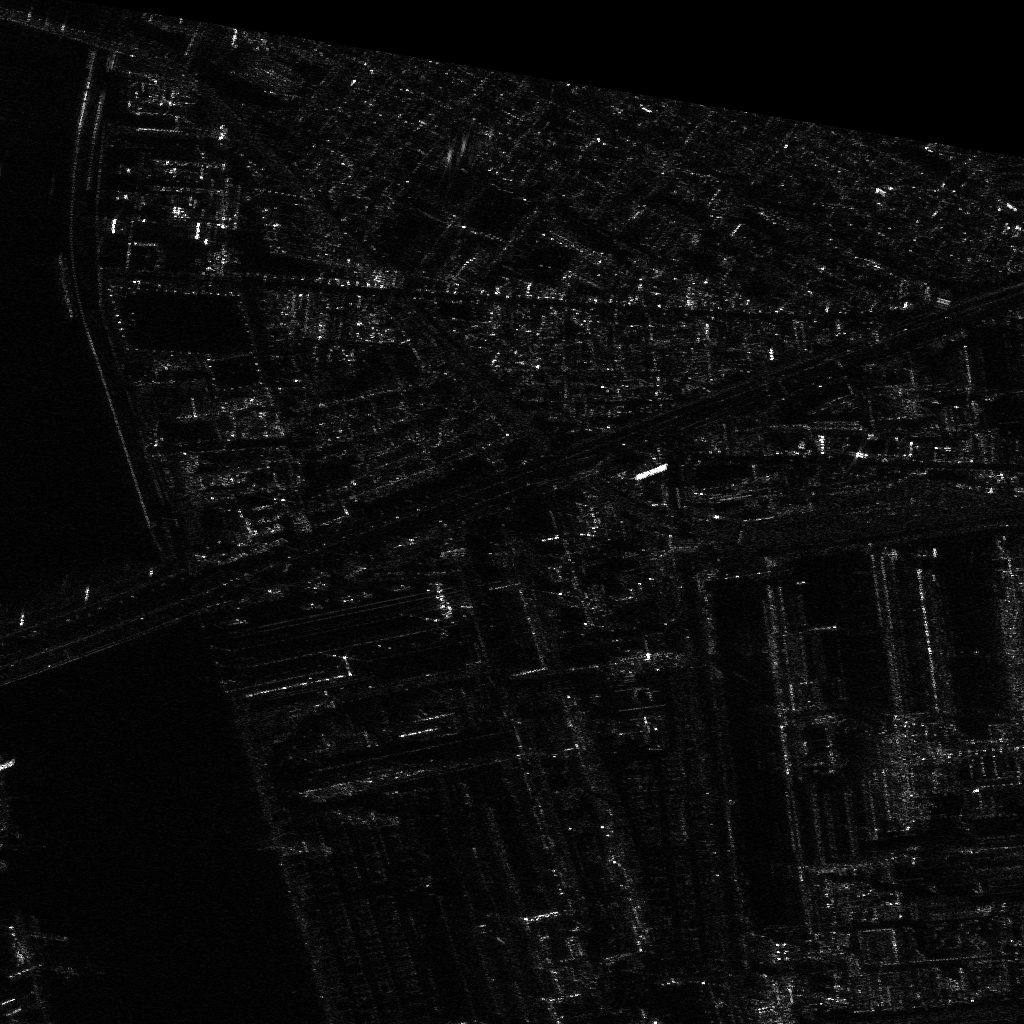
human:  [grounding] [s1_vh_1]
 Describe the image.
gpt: In the satellite image, there is  <ref>1 medium container </ref> <box>[[2, 90, 6, 91, 13]]</box> located at bottom left.